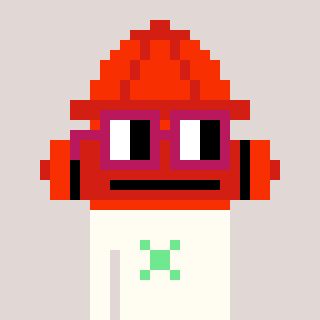
a pixel art character with square dark red glasses, a fire hydrant-shaped head and a grayscale-colored body on a warm background